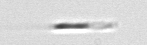
Label: Bacillariophyceae